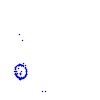
Particle: proton